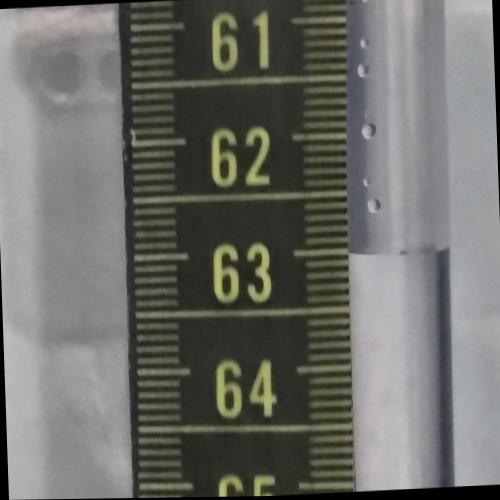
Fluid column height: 63.0 cm